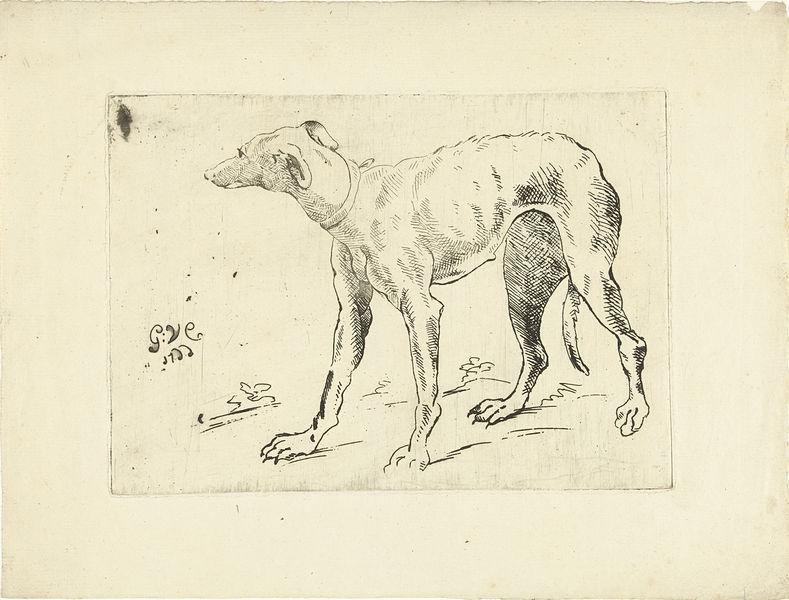
Titel: Windhond
Künstler: G. van Citters
Standort: Amsterdam
Institution: Rijksmuseum
Schlagwörter: hund, tier, augen, signatur, boden, ohren, fell, schwanz, halsband, pfoten